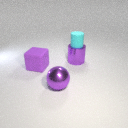
small cyan rubber cylinder above large purple metal cylinder